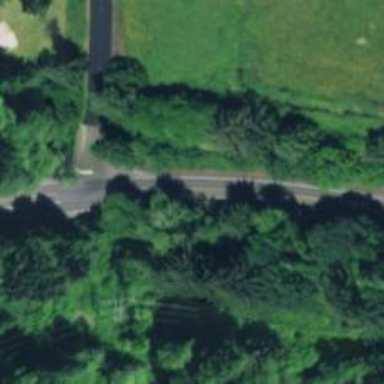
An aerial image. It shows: Asphalt road classified as trunk highway.